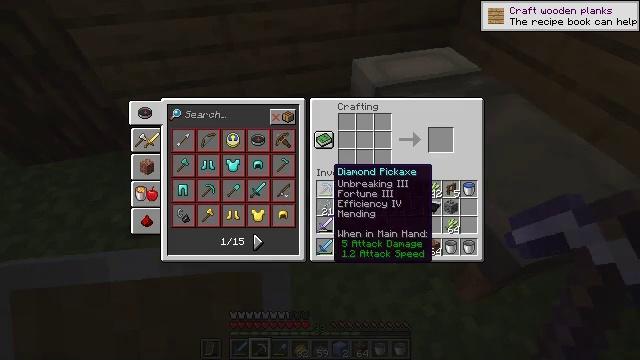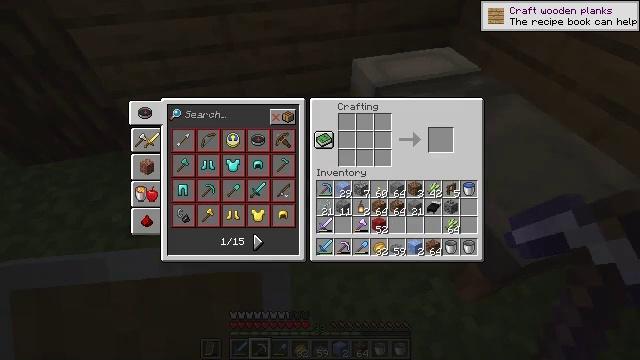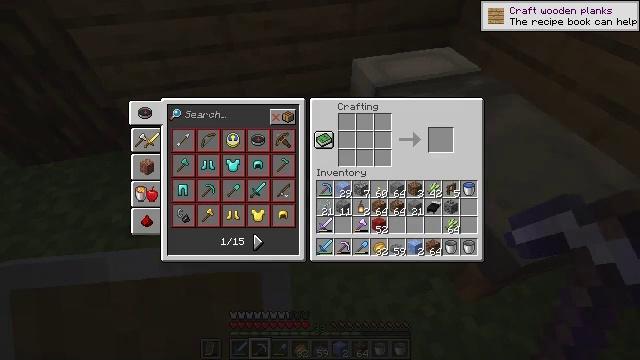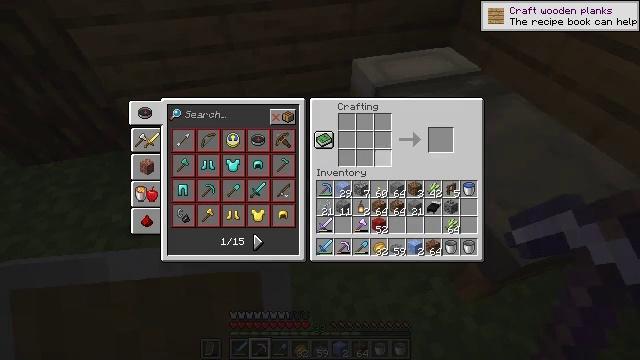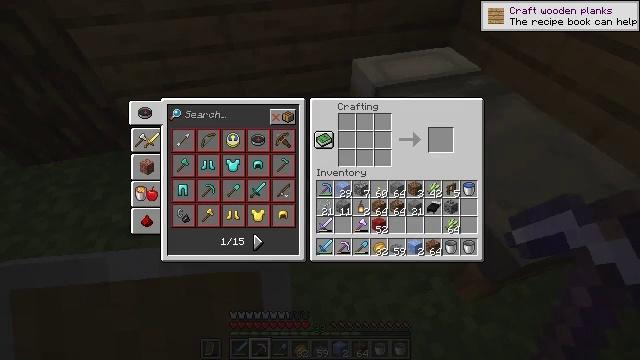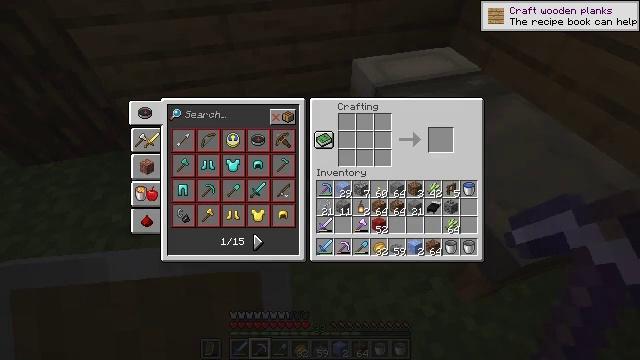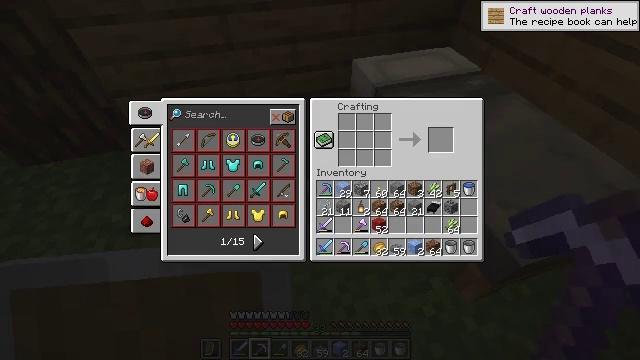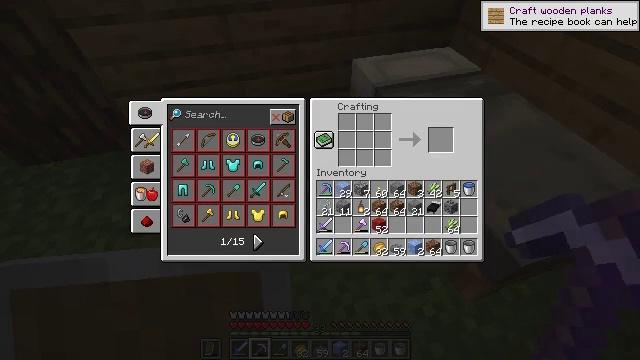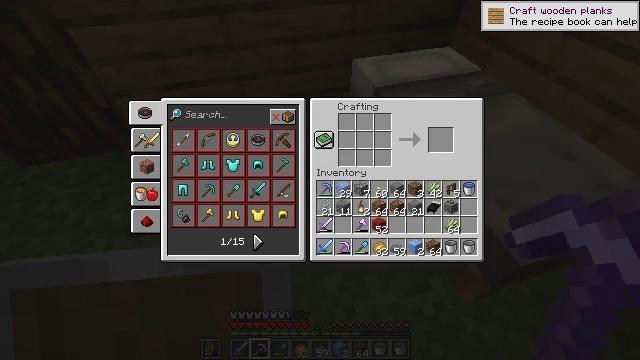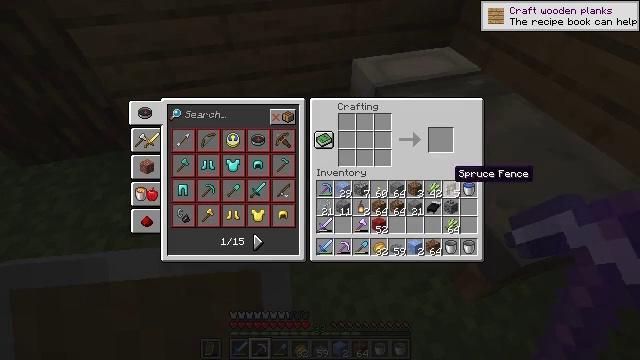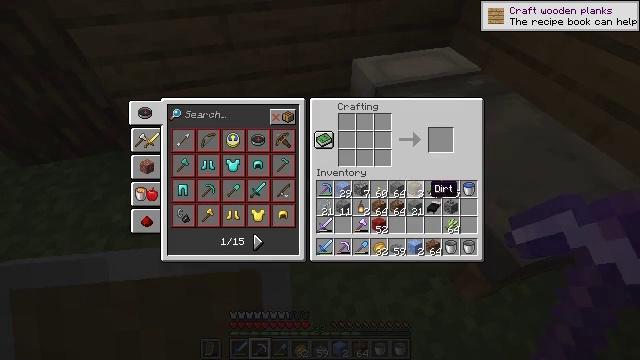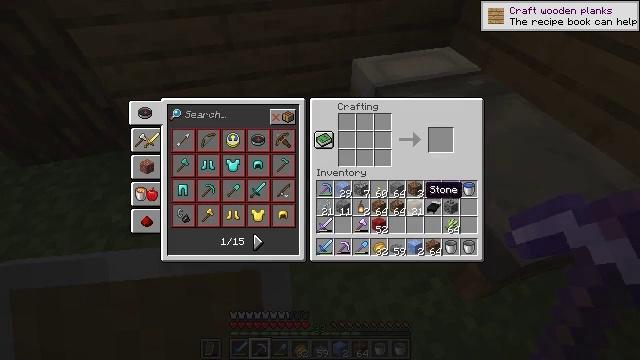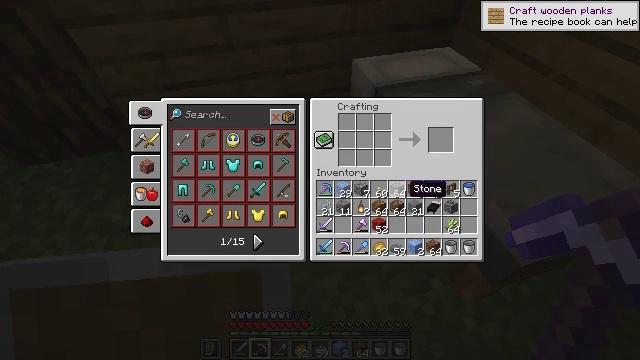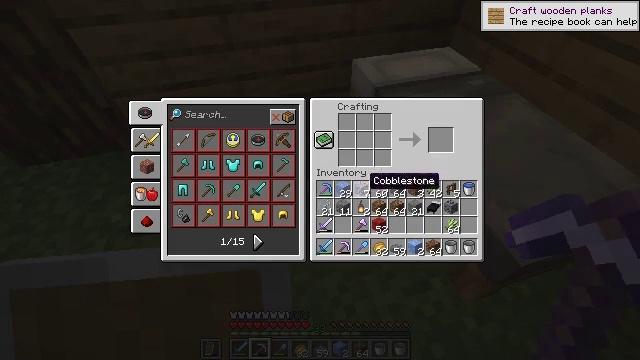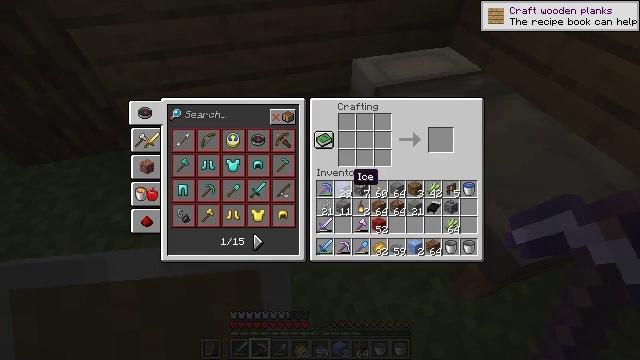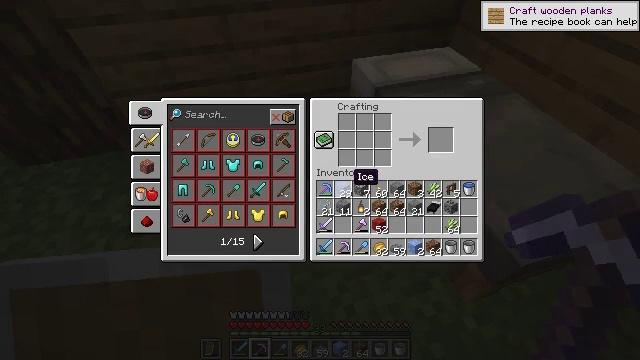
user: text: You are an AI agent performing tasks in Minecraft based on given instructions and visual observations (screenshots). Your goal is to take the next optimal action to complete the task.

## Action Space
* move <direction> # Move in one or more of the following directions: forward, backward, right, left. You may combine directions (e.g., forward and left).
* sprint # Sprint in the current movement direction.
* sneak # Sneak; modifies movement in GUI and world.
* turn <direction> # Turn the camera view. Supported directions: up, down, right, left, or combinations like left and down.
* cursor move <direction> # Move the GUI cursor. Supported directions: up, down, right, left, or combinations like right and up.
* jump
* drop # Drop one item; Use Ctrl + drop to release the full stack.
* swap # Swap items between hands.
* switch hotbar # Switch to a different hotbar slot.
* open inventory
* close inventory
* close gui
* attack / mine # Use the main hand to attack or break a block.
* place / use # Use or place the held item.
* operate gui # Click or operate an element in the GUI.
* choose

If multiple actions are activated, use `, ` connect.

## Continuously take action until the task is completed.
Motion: motion action
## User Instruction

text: Craft some packed ice.
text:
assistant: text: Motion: cursor move right
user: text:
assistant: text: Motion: cursor move right and up
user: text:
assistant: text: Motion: cursor move right and up
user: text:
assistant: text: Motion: cursor move right and up
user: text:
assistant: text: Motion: cursor move right
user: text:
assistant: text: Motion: cursor move right
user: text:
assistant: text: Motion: cursor move down
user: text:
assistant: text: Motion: no_op
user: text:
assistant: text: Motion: cursor move down
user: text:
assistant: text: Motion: cursor move left and down
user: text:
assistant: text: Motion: no_op
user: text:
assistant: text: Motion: cursor move left
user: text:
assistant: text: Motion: cursor move left and up
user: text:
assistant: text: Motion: cursor move left
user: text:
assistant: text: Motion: no_op
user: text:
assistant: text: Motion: no_op
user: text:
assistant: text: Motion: no_op
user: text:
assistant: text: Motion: operate gui
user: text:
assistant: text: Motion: operate gui
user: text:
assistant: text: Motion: no_op
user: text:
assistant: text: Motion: cursor move up
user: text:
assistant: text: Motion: cursor move up
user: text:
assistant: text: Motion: cursor move up
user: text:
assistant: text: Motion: no_op
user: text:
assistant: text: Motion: no_op
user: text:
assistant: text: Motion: choose
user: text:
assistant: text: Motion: choose
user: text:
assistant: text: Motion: choose
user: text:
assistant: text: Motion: cursor move down, choose
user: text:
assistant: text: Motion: cursor move down, choose